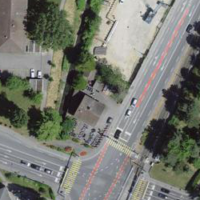
EUNIS habitat code: 55
Species observed at this site:
Streptopelia decaocto